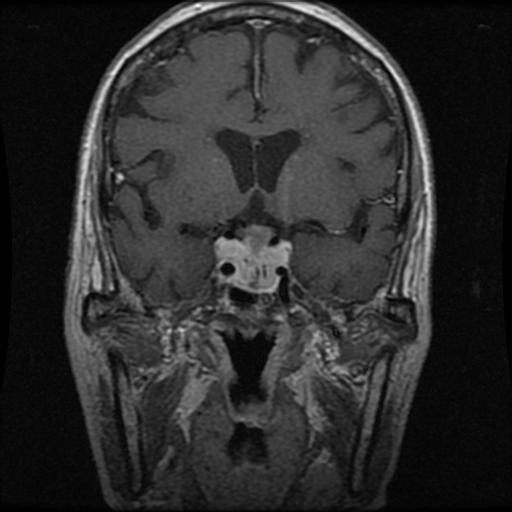
Label: pituitary